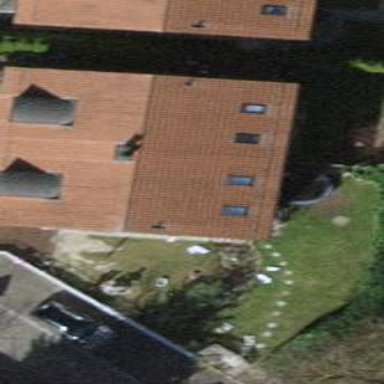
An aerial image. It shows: Terrace building.